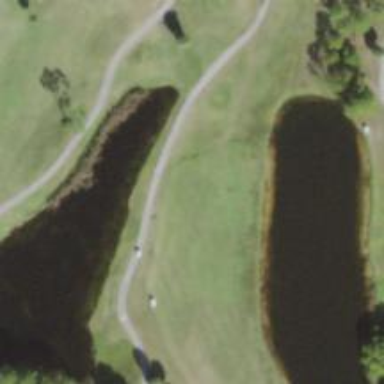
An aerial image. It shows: Golf hole.